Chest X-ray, PA view. Patient: 30 years old, sex F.
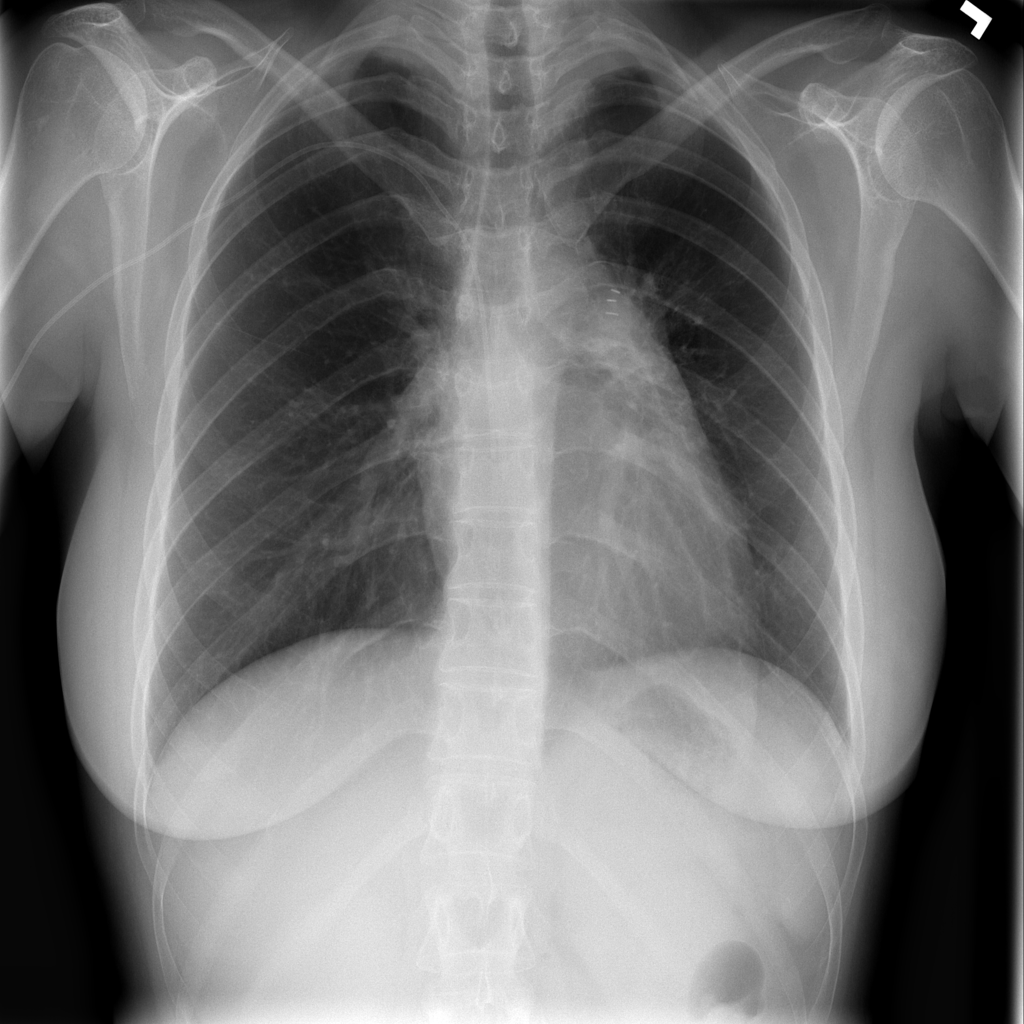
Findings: No Finding